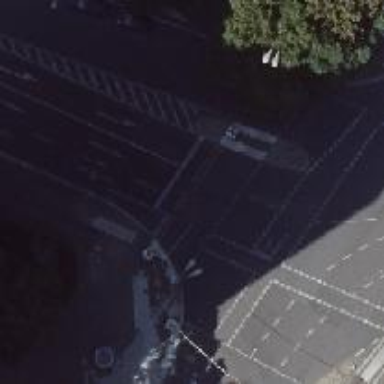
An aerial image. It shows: Road with traffic signals.